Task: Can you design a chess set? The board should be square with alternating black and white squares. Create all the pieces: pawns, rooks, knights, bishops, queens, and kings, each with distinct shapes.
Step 3277:
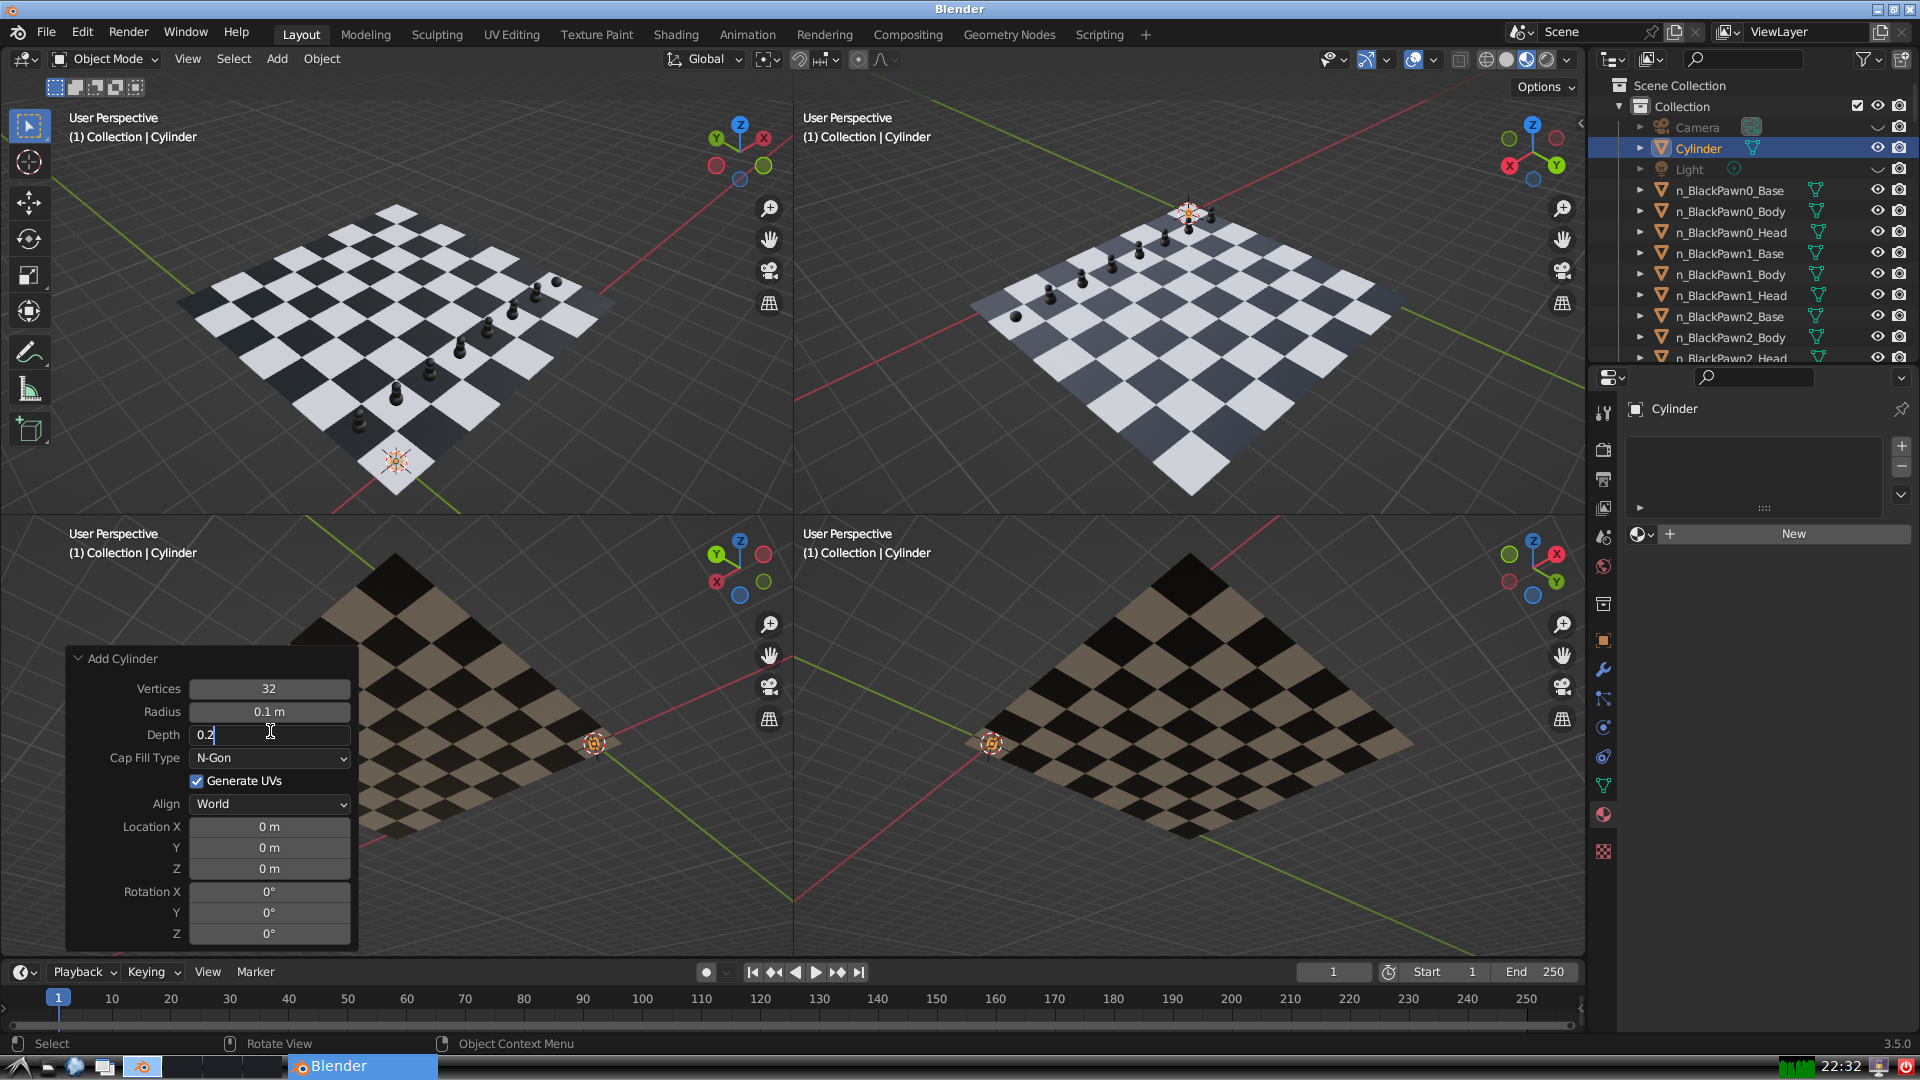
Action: {"key_press": ['Return']}